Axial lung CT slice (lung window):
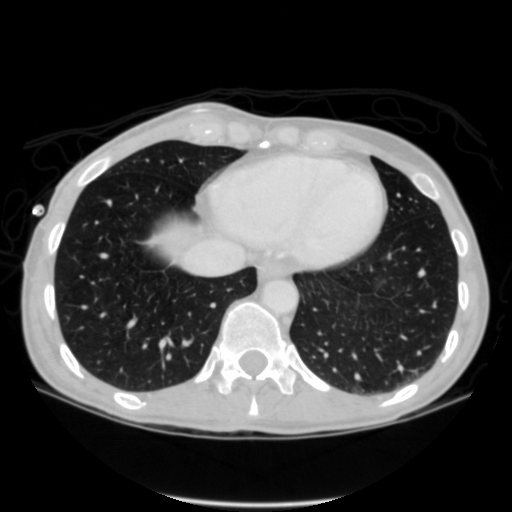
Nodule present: no